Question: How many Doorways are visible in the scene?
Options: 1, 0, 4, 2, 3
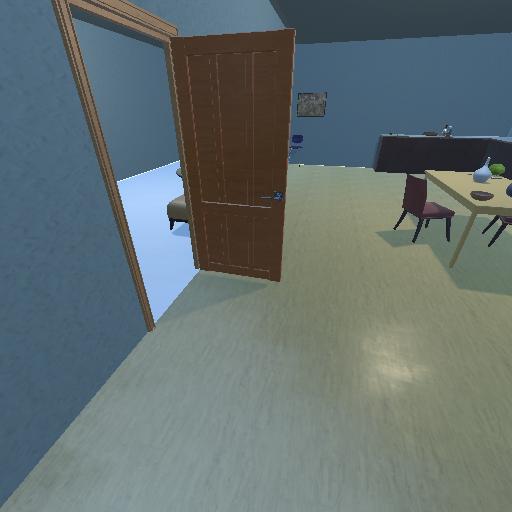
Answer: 1